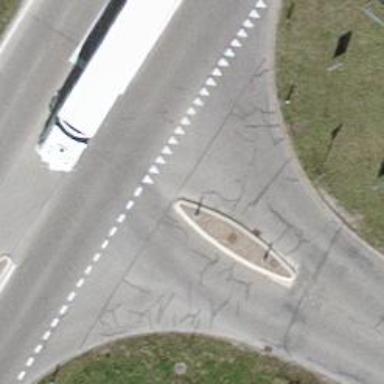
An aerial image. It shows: Road with "give way" sign.